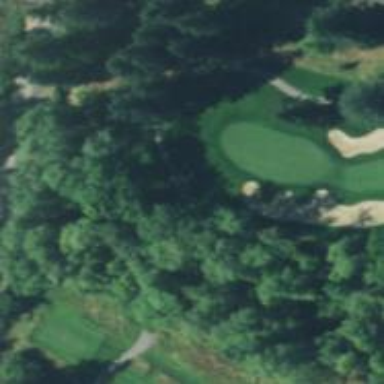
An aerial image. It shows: Path designated for golf carts.